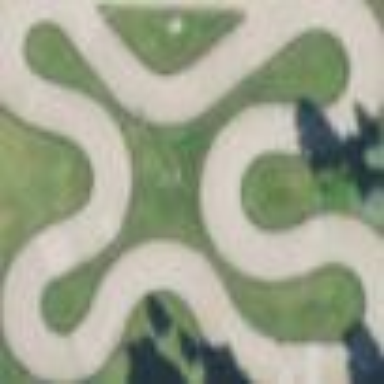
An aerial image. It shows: Karting raceway road for racing enthusiasts.